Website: bh-photo
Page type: customer-info-address
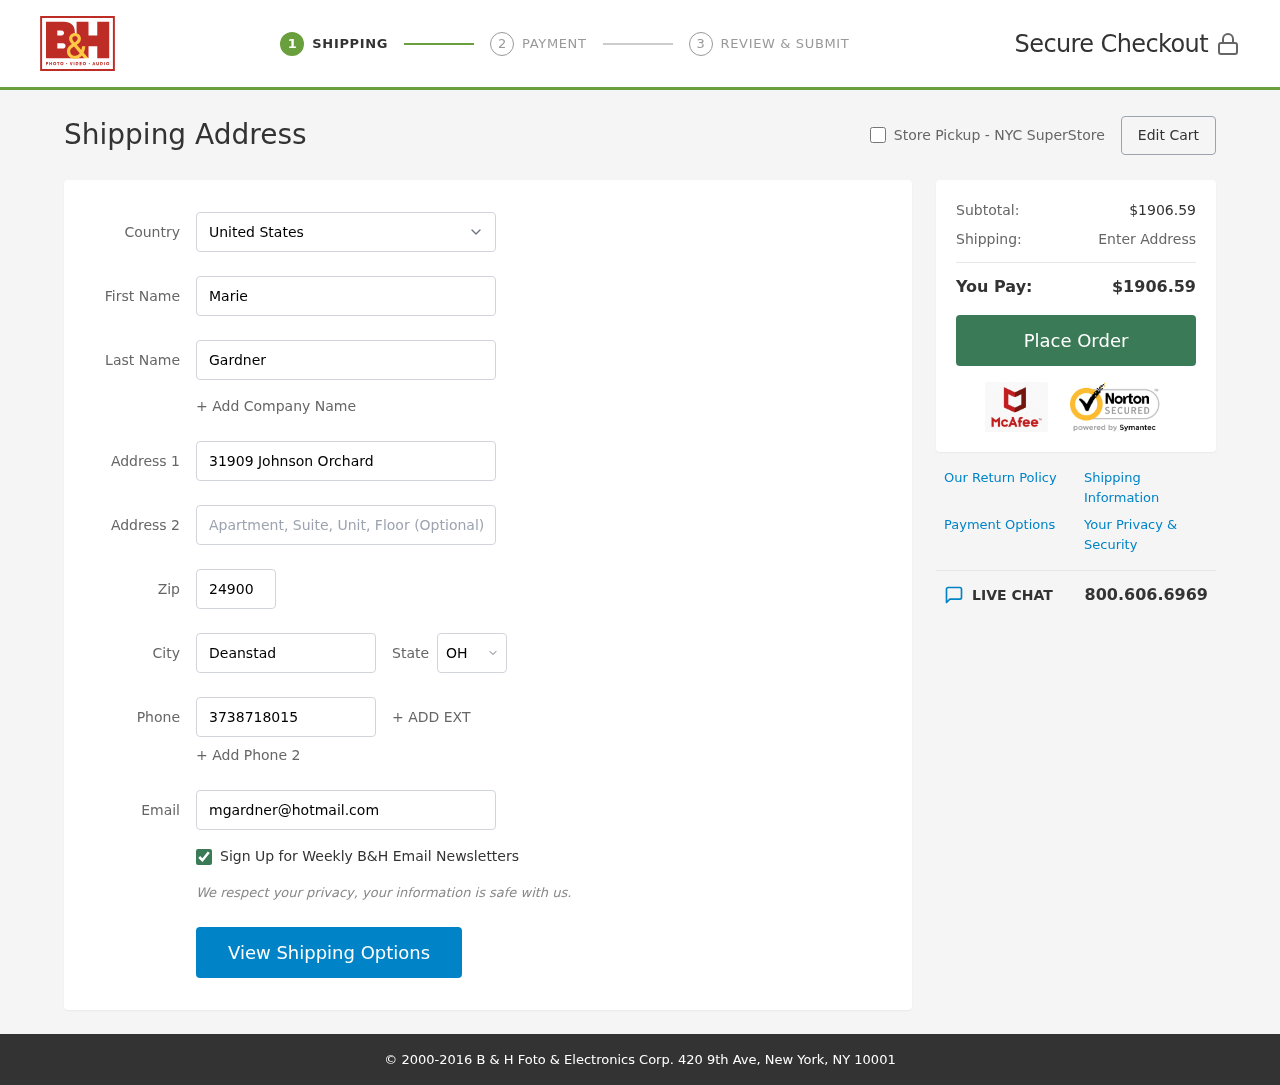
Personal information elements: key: PII_CITY
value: Deanstad
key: PII_COUNTRY
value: United States
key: PII_EMAIL
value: mgardner@hotmail.com
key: PII_FIRSTNAME
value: Marie
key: PII_LASTNAME
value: Gardner
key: PII_PHONE
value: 3738718015
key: PII_POSTCODE
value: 24900
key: PII_STATE_ABBR
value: OH
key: PII_STREET
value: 31909 Johnson Orchard
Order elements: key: ORDER_SUBTOTAL
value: $1906.59
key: ORDER_TOTAL
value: $1906.59